Aerial crown-view tile of a tropical tree (Barro Colorado Island, Panama), acquired 20240918:
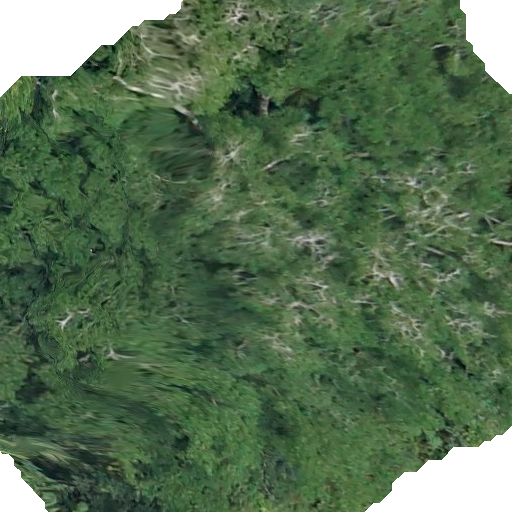
Species: Hura crepitans
GBIF accepted scientific name: Hura crepitans
Crown area: 504.658 m²